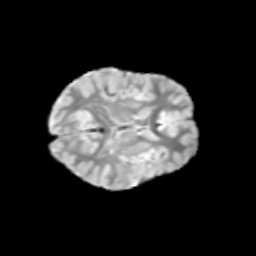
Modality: T2w
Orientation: axial
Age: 10
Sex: male
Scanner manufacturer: siemens
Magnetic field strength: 3 T
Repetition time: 3.8 s
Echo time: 0.07 s